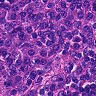
Metastatic tissue present: no